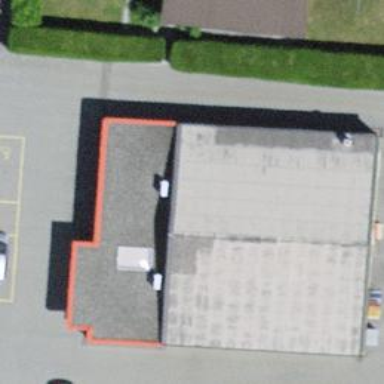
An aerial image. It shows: Post office.